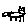
Label: cat